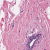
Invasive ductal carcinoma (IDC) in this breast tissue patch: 0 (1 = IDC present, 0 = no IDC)